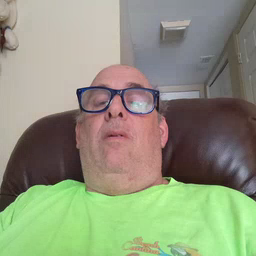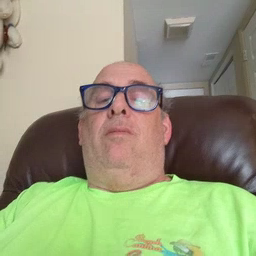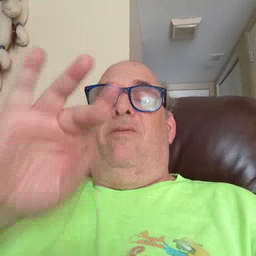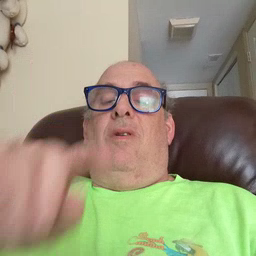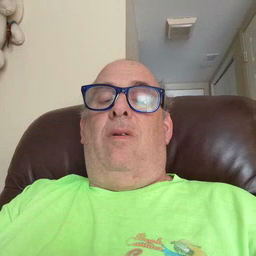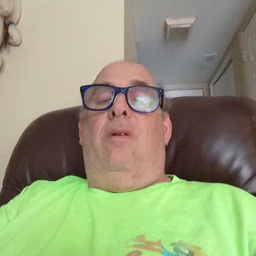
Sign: find